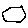
Label: hexagon